Question: Is there a specific "Home screen" or "app mode" user-agent string for Safari on IOS? I noticed that there is a bug on IOS8 that makes the browser window appear in the wrong position. Notably the time and battery info on the iPad will be visible over the webpage and a black border will appear at the bottom. I'm guessing that the panel that used to be at the top on IOS7 was removed out of some reason and this was not tested accurately.

I would like to be able to work around these kinds of issues in the future so therefore it would be nice with a specific "App mode" user agent that could be used to fix bugs temporarily. Is there such a user-agent string or am I left in without workaround options?
I noticed this only occurs if the webpage is in "full screen" For instance the problem does not show up on stack overflow but it does on Slashdot.
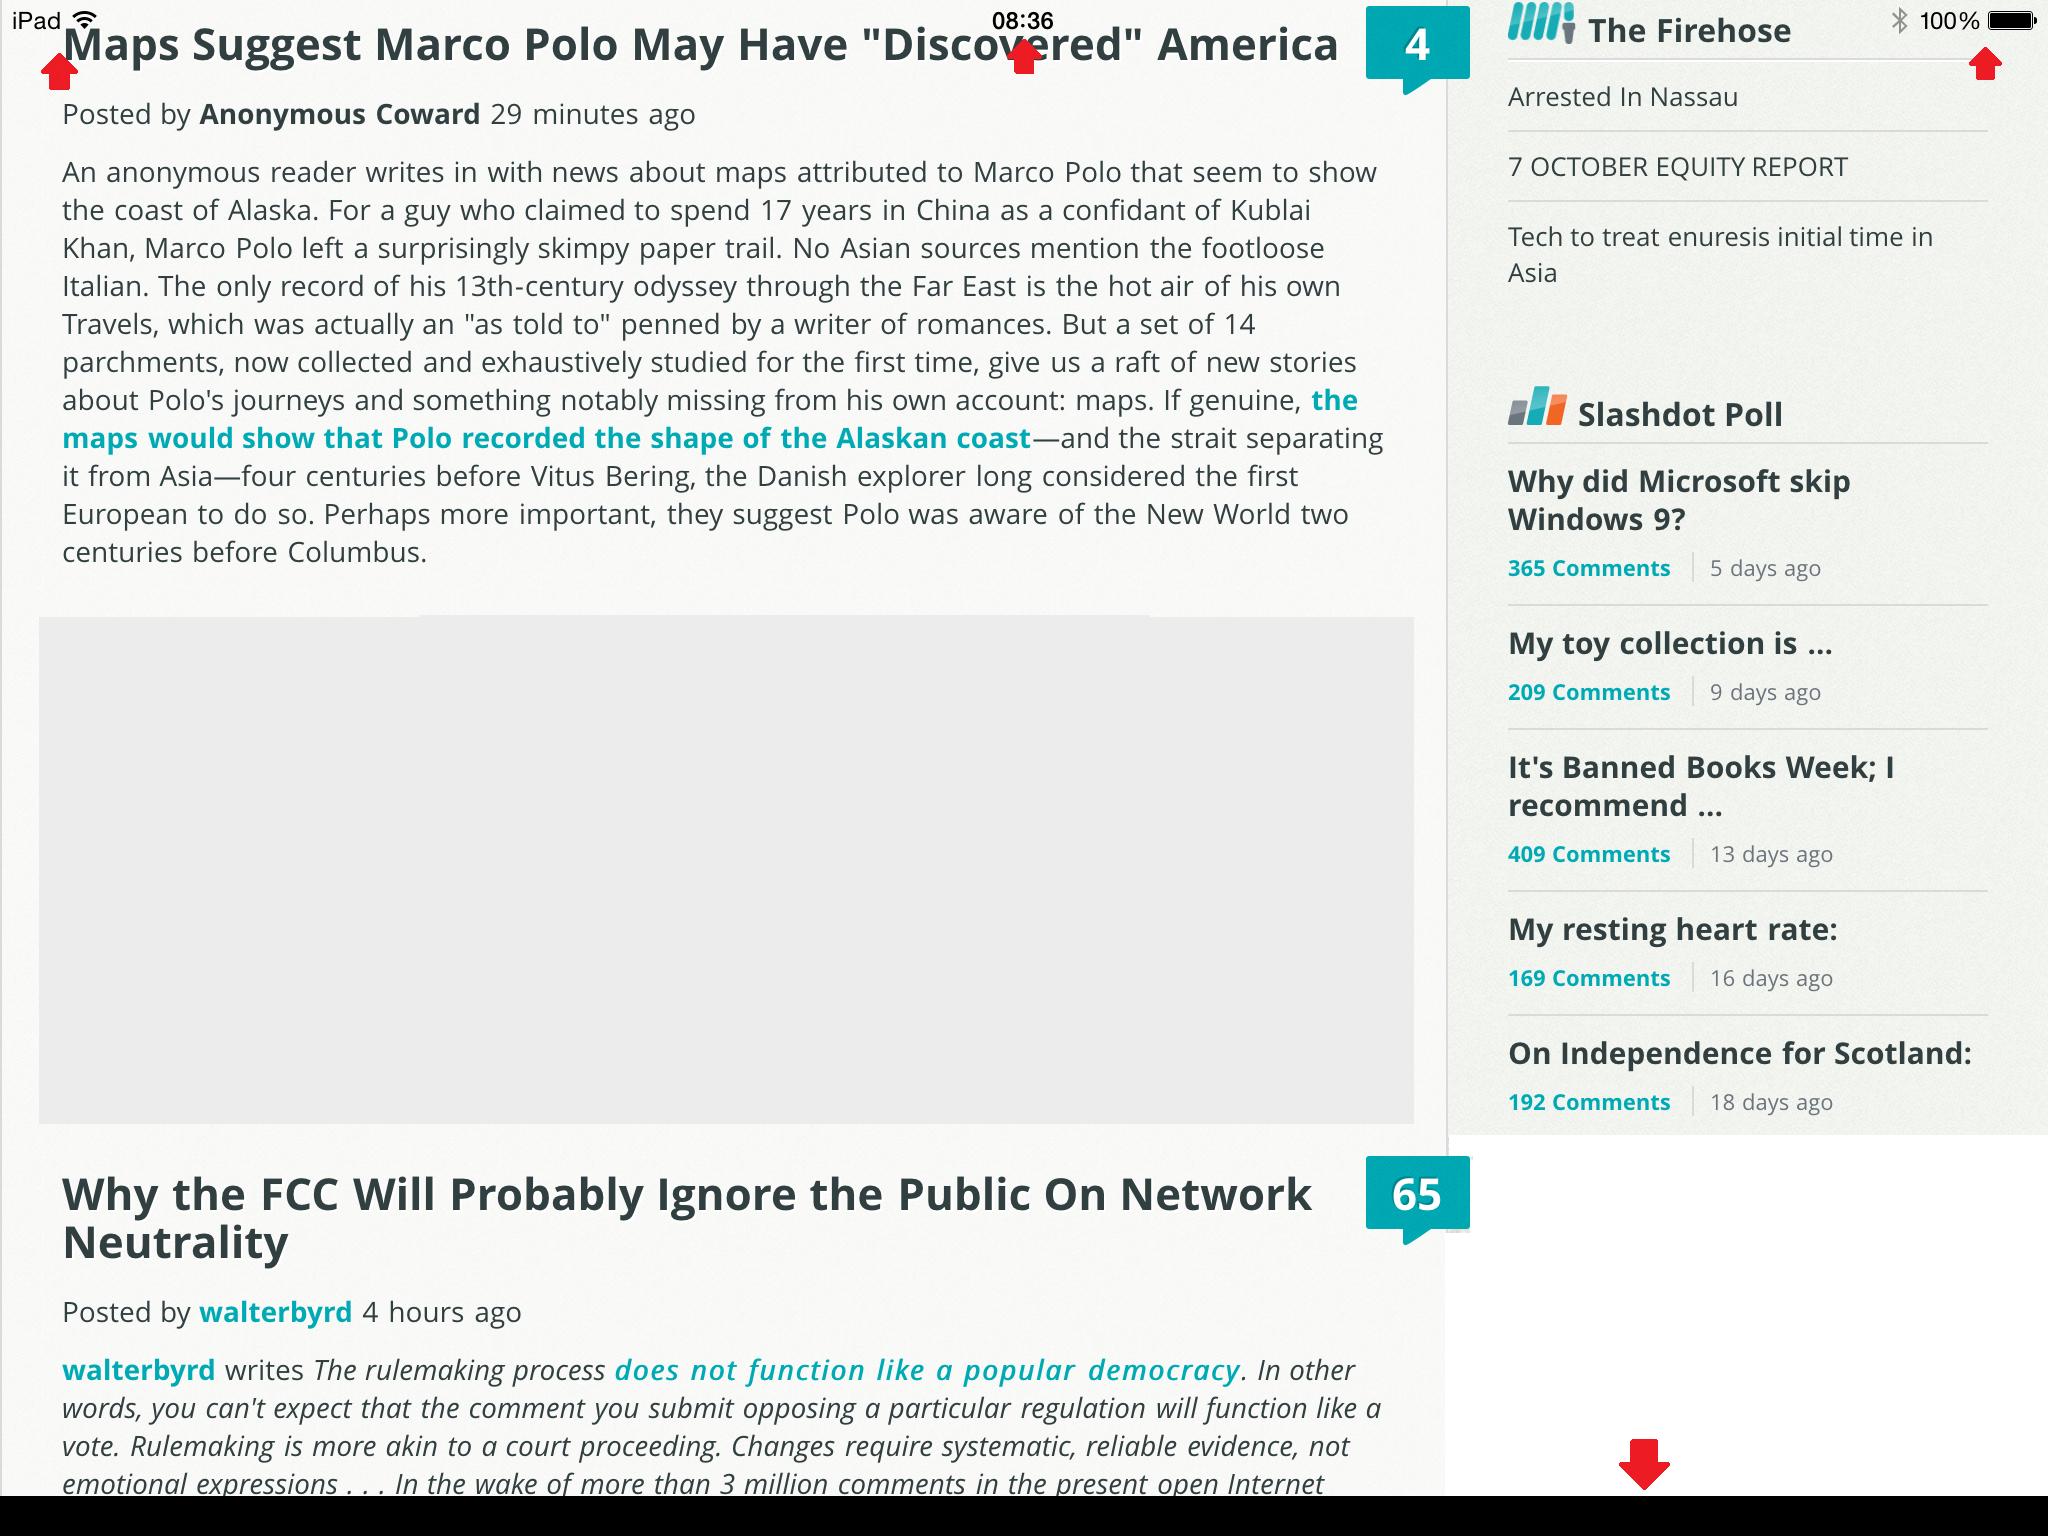
Answer: Please don't sniff the user agent. A better way is to check the 'navigator.standalone' property. This will be 'true' when your web app is launched from the home screen.
I'm not sure why there's a black bar at the bottom here (that's definitely a bug), but in the future your content should be prepared to deal with the status bar, just like native apps do.